Question: So I'm playing around with using generics in Swift in order to create KVO-like functionality, but I'm getting this error and I just can't figure out why:

This is all the code:
'''
struct Observable<T> {
typealias ValueType = T
typealias SubscriptionType = Subscription<T>
var value: ValueType {
didSet {
let event = ValueChangeEvent(oldValue, value)
self.subscriptions.notify(event)
}
}
var subscriptions = Subscriptions<SubscriptionType>()
init(_ value: ValueType) {
self.value = value
}
}
struct ValueChangeEvent<T> {
typealias ValueType = T
let oldValue: ValueType
let newValue: ValueType
init(_ o: ValueType, _ n: ValueType) {
oldValue = o
newValue = n
}
}
class Subscription<T> {
typealias ValueType = T
typealias HandlerType = (oldValue: ValueType, newValue: ValueType) -> ()
let handler: HandlerType
init(handler: HandlerType) {
self.handler = handler
}
func notify(event: ValueChangeEvent<ValueType>) {
self.handler(oldValue: event.oldValue, newValue: event.newValue)
}
}
struct Subscriptions<T> {
typealias ValueType = T
typealias SubscriptionType = Subscription<T>
private var subscriptions = Array<SubscriptionType>()
mutating func add(handler: SubscriptionType.HandlerType) -> SubscriptionType {
let subscription = Subscription(handler: handler)
self.subscriptions.append(subscription)
return subscription
}
mutating func remove(subscription: SubscriptionType) {
var index = NSNotFound
var i = 0
for element in self.subscriptions as [SubscriptionType] {
if element === subscription {
index = i
break
}
i++
}
if index != NSNotFound {
self.subscriptions.removeAtIndex(index)
}
}
func notify(event: ValueChangeEvent<ValueType>) {
for subscription in subscriptions {
subscription.notify(event)
}
}
}
'''
Any help would be appreciated.
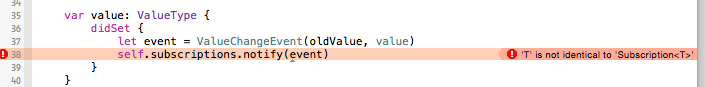
Answer: Basing on what I see, it looks like the 'subscriptions' property of 'Observable<T>' is incorrectly defined:
'''
var subscriptions = Subscriptions<SubscriptionType>()
'''
whereas it should be:
'''
var subscriptions = Subscriptions<ValueType>()
'''
I didn't dig into the logic, so I cannot say if with that changes your code still works - if it doesn't, it's a good starting point for you to figure out what's wrong.